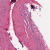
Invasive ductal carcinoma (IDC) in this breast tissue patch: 0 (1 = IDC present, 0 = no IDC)